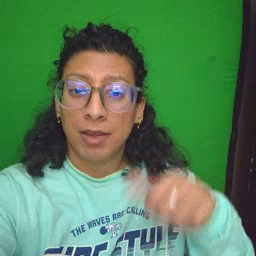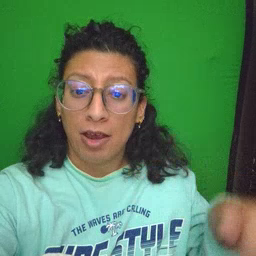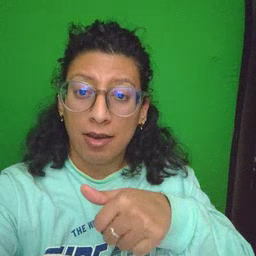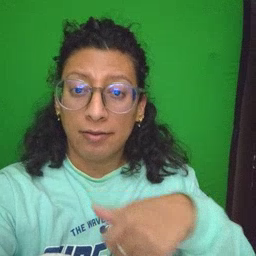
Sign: hide